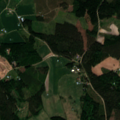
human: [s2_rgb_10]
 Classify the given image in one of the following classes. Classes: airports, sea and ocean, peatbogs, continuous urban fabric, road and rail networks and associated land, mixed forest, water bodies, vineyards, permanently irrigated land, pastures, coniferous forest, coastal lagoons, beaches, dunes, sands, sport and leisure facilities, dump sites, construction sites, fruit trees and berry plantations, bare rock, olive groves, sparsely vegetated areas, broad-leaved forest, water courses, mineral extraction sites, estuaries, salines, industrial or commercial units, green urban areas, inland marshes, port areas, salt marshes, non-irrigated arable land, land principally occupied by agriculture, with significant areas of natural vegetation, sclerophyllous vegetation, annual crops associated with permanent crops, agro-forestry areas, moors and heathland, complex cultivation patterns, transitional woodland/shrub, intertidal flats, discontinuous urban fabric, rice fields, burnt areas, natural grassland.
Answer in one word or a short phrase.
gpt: non-irrigated arable land, coniferous forest, mixed forest